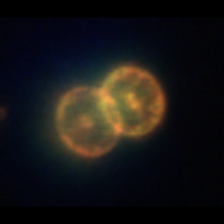
Taxon: Centric
Group: Diatoms